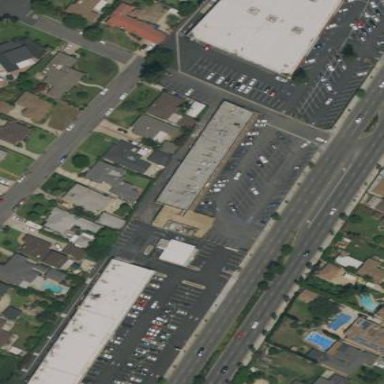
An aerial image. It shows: Retail building.